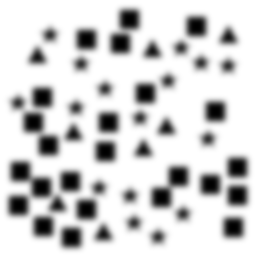
Squares: 24
Triangles: 8
Stars: 16
Total shapes: 48